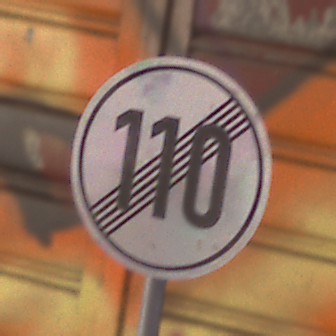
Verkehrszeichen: EndeGeschwindigkeit110
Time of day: MorningAfternoon
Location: Outdoor (Urban)
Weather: Clear
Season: NotSpecified
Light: Natural